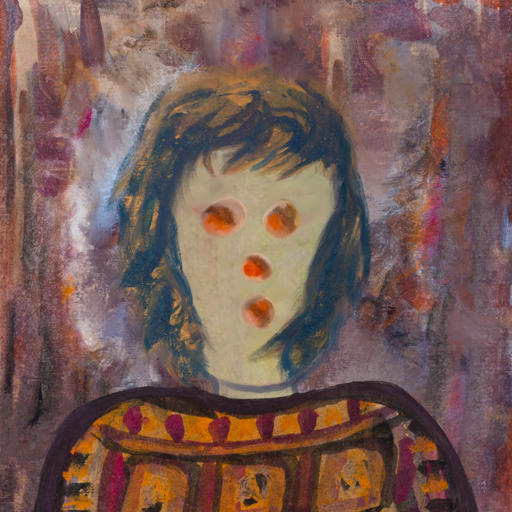
Background: Hypocrite, Head And Neck Front: Hill_Girl, Face Front: Rupkatha, Bust: Doll, Hair Front: InTheSun, Head Accessory: Blank, Second Necklace: Blank, Necklace: Blank, Baby: Blank